Here is the time-frequency (STFT) view of a rotor kit's vibration measurement. Diagnose the rotating machine from this image, choosing from: normal, misalignment, unbalance, looseness.
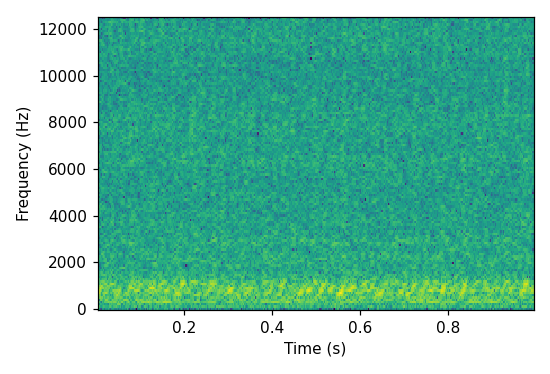
Answer: normal